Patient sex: M
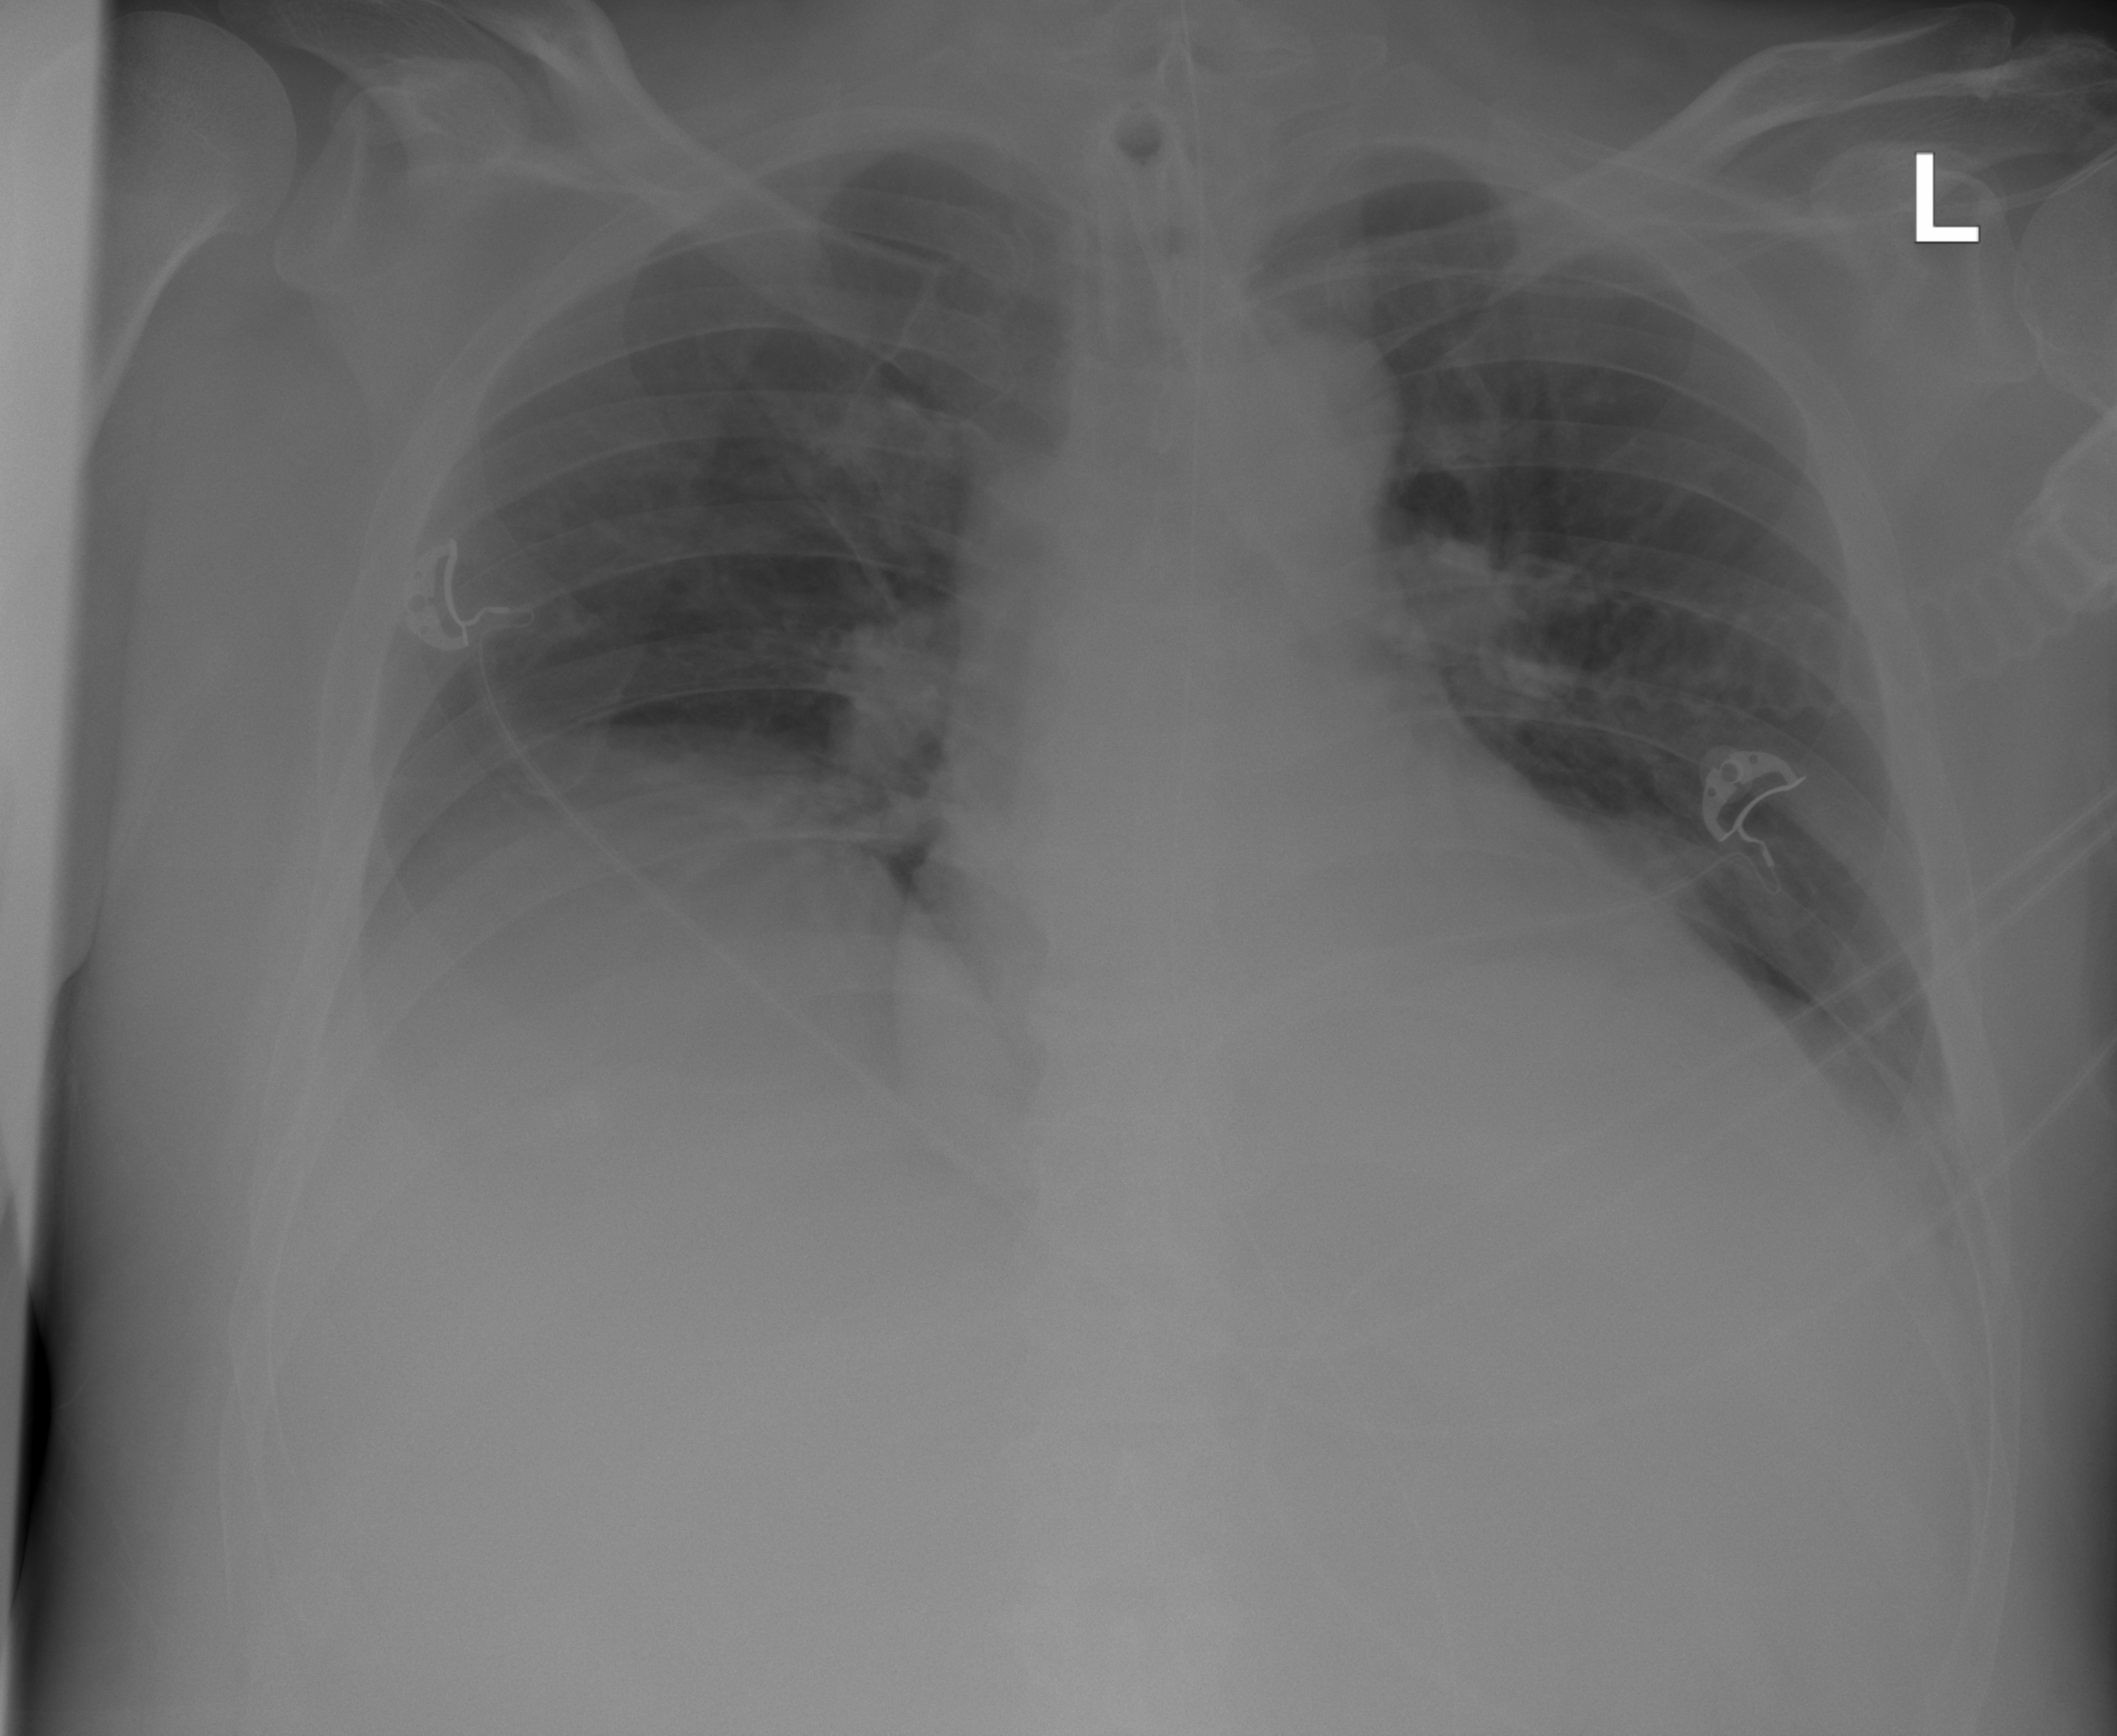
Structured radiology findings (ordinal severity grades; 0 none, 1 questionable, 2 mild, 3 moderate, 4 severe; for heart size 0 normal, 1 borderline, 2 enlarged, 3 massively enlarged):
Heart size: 3
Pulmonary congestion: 2
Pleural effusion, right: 2
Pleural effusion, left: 2
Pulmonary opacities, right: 0
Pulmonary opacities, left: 0
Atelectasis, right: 0
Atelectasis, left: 2